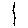
Label: line